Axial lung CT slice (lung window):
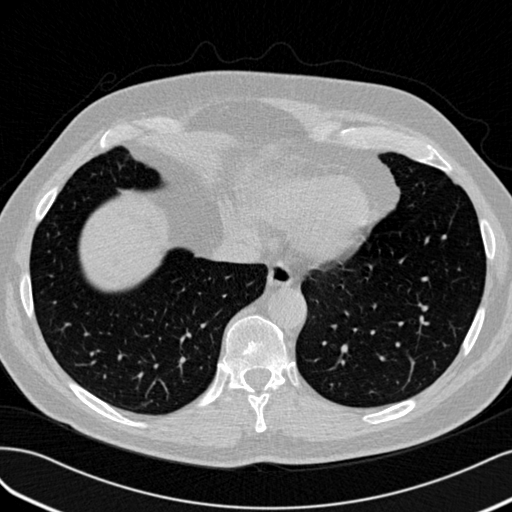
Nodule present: no